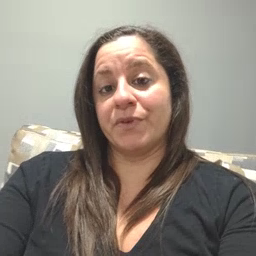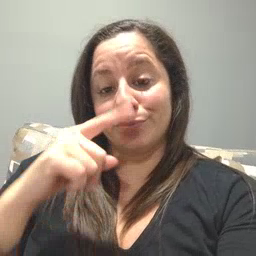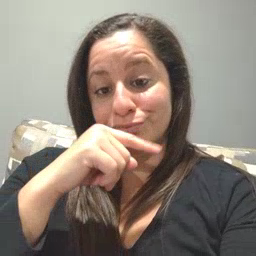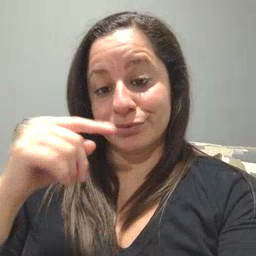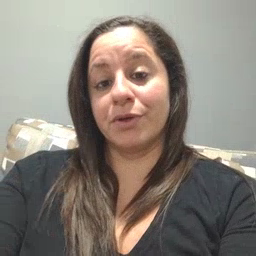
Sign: toothbrush